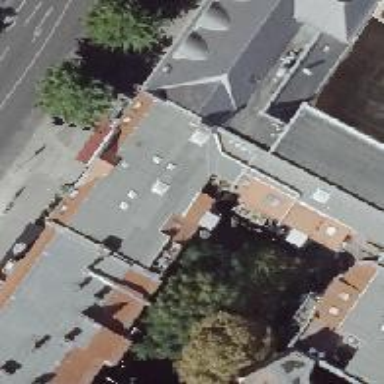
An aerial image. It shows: Residential building with unique double saltbox roof shape.